Aerial crown-view tile of a tropical tree (Barro Colorado Island, Panama), acquired 20241216:
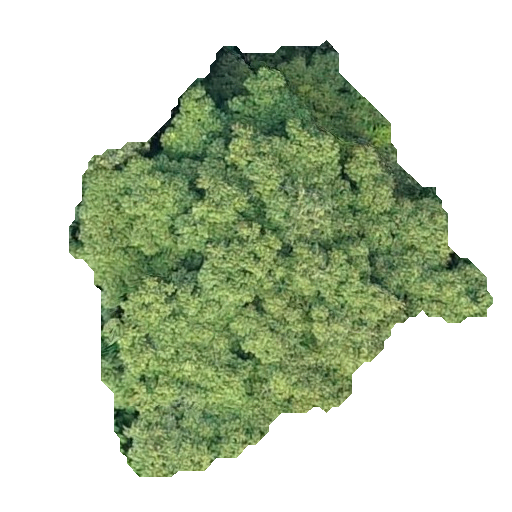
Species: Tachigali panamensis
GBIF accepted scientific name: Tachigali panamensis
Crown area: 160.93 m²